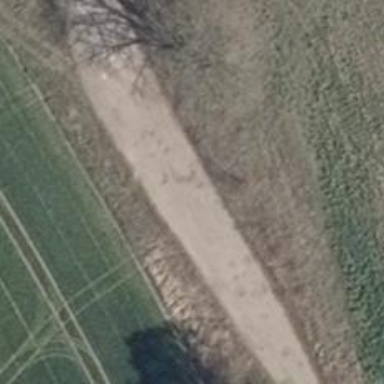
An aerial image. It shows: Asphalt track with grade 2 tracktype.